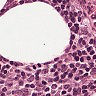
Metastatic tissue present: no